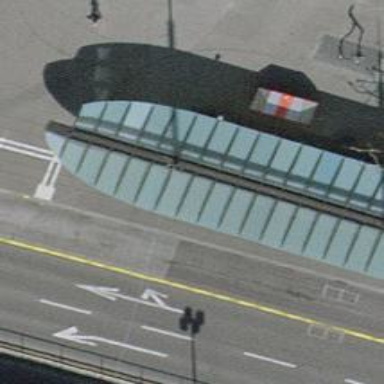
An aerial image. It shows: Subway entrance for railway system.